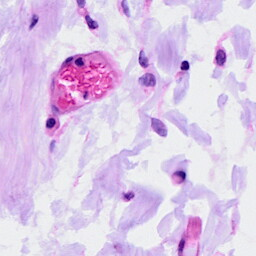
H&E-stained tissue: Ovarian